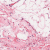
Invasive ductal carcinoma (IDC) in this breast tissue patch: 0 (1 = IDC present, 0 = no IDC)